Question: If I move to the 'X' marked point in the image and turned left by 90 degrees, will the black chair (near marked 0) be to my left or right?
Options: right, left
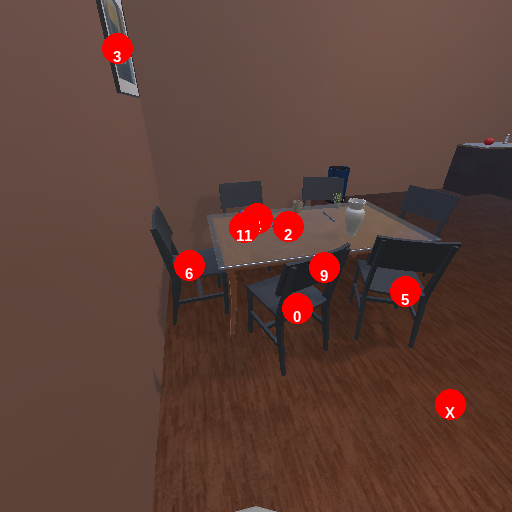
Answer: right